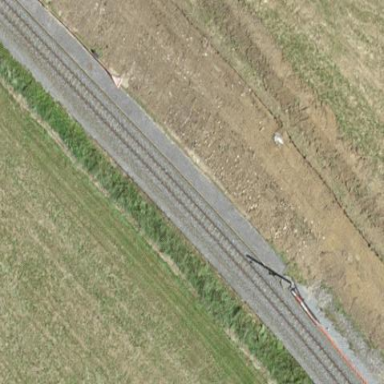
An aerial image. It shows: Platform with shelter for public transport. It is railway platform.